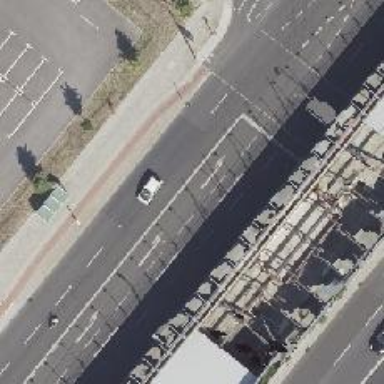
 with sidewalks on both sides and cycle track."